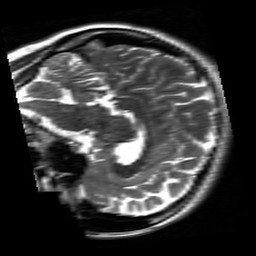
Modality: T2w
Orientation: sagittal
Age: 28
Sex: female
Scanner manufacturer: siemens
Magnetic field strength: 3 T
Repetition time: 8.53 s
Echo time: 0.091 s